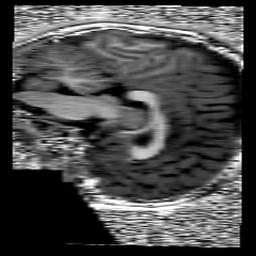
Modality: UNIT1
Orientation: sagittal
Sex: female
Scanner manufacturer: siemens
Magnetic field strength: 3 T
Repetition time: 5 s
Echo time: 0.00368 s